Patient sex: M
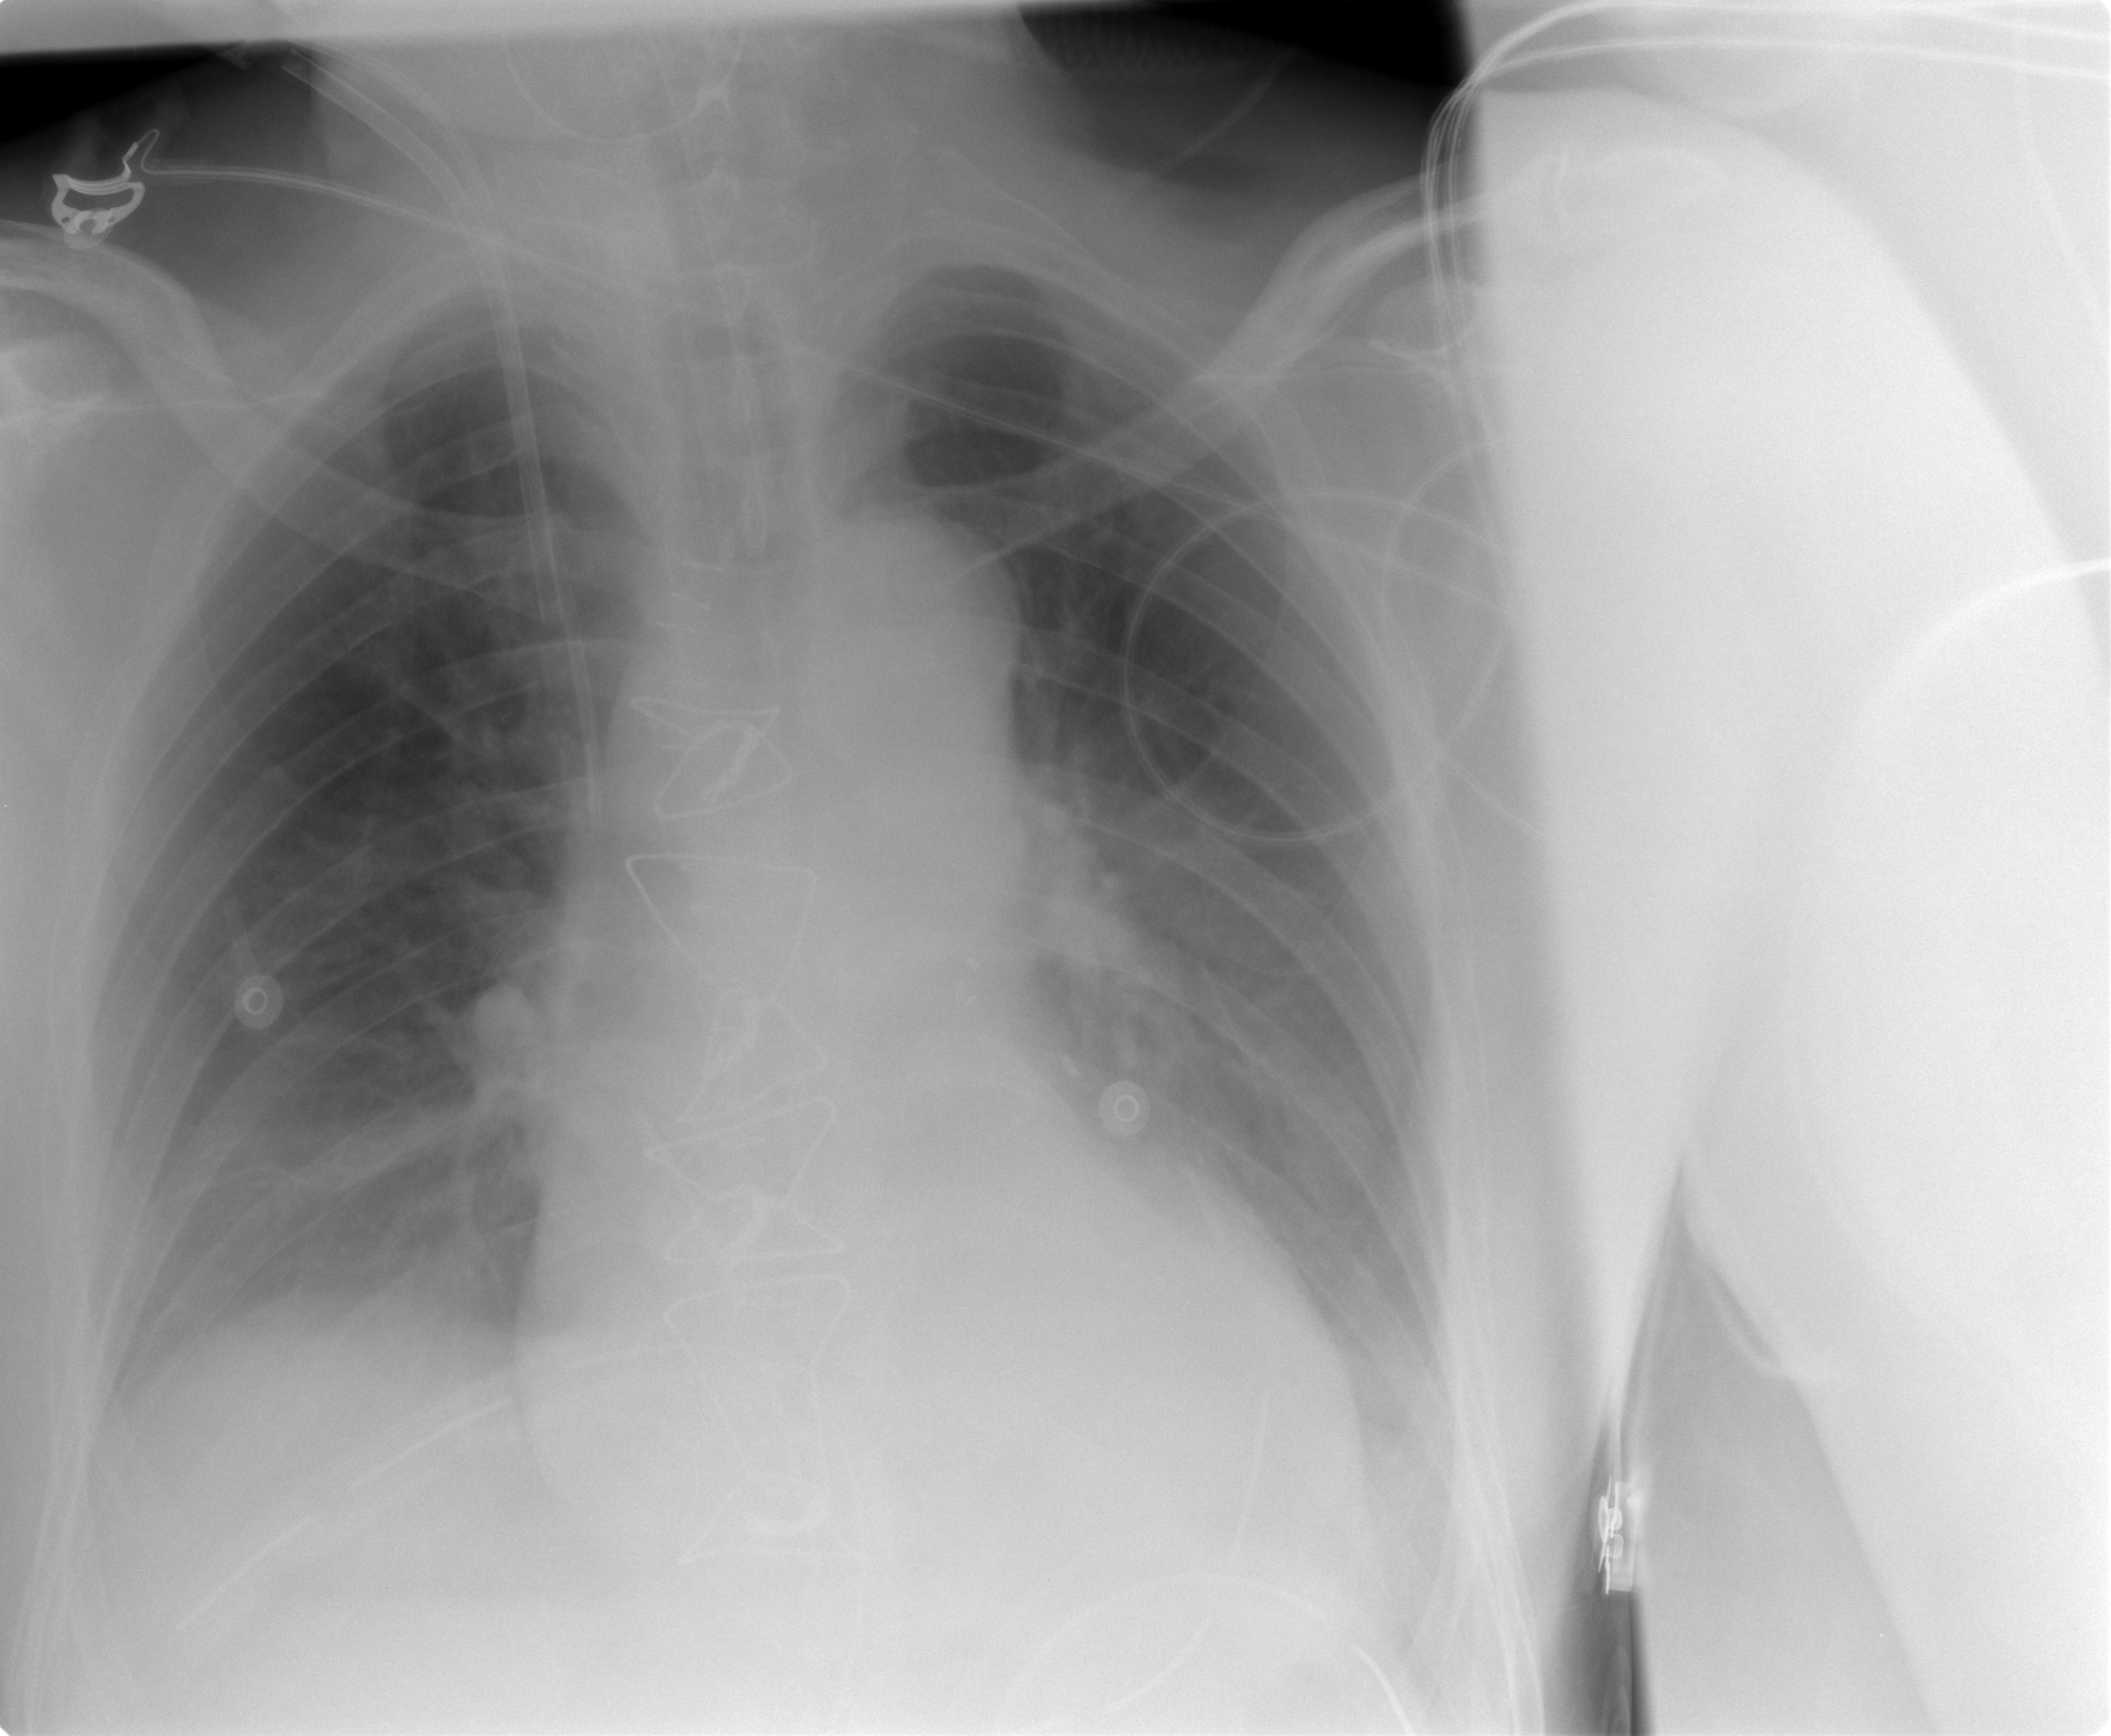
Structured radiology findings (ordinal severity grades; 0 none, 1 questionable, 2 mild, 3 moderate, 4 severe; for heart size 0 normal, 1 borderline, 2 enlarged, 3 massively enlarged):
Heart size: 0
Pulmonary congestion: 0
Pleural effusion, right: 1
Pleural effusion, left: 1
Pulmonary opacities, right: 0
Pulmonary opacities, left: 0
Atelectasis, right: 1
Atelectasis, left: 1